Question: Would it is possible to identify that the Incoming and Outgoing message is SMS or MMS.

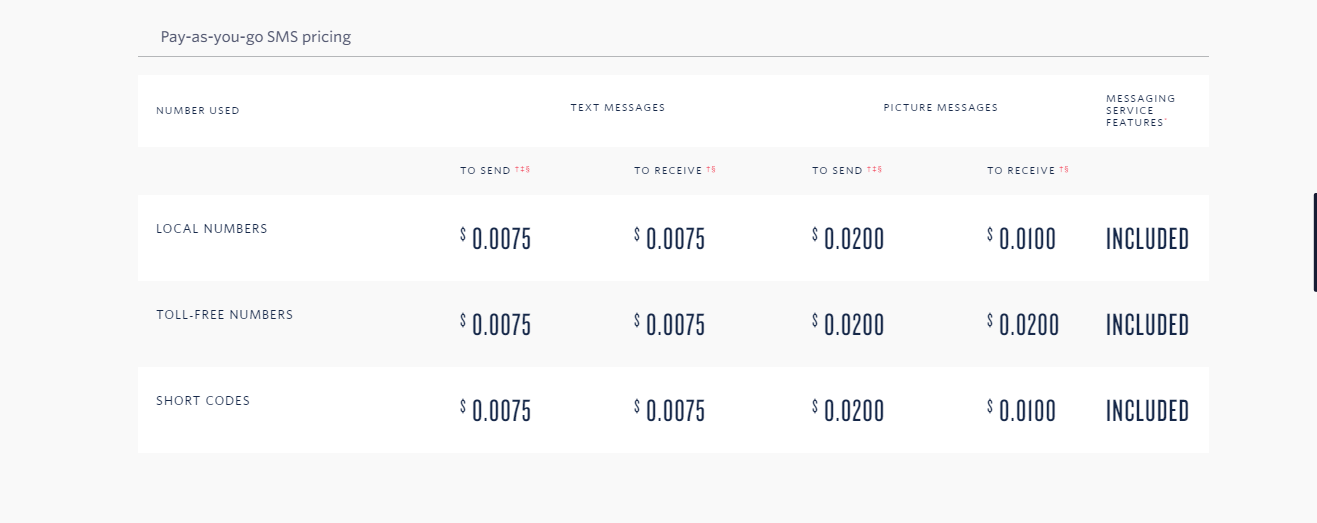
Answer: Twilio developer evangelist here.
An inbound MMS will have a request parameter 'NumMedia' with a non-zero value, if the inbound message is just an SMS then it will have 'NumMedia=0'.
For outbound messages, you will know whether they are MMS messages because you either <URL>.
If you are inspecting the messages later, using the REST API, <URL> that will be non-zero if it is a media message.